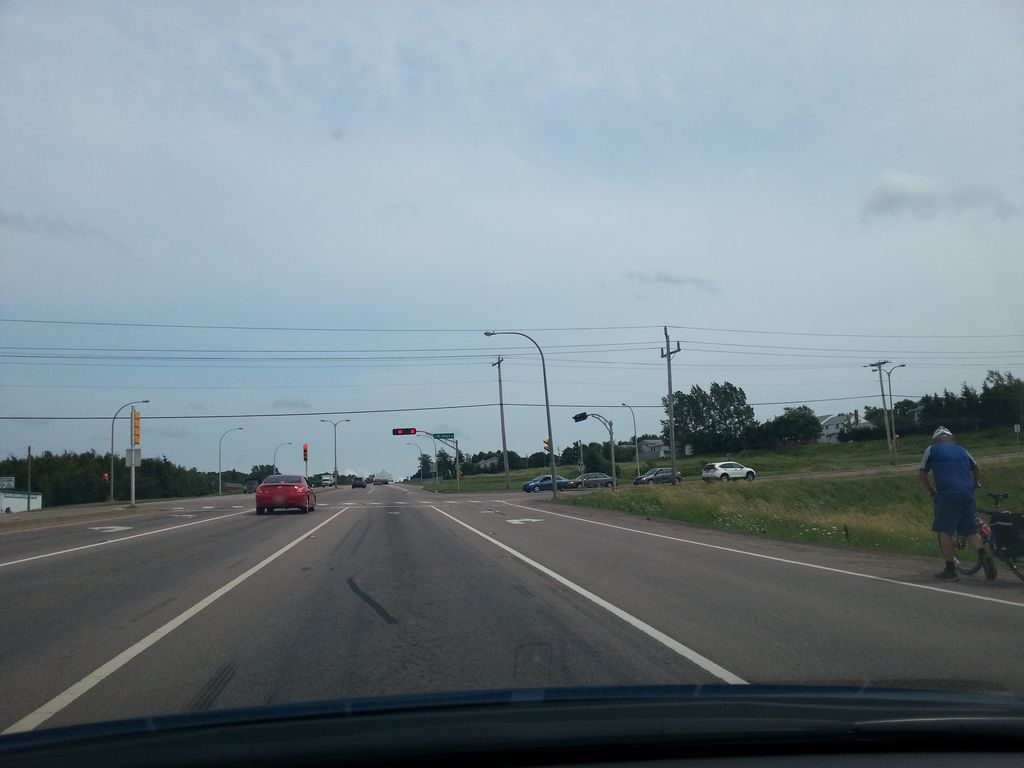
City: charlottetown